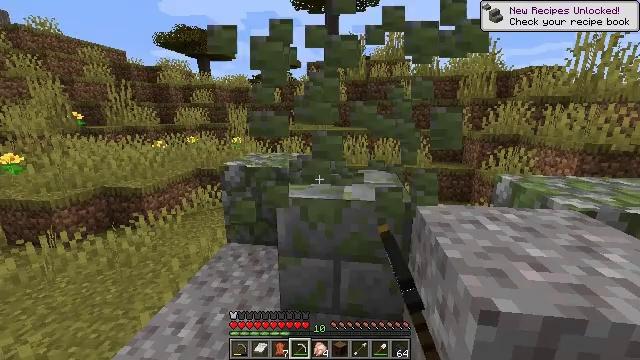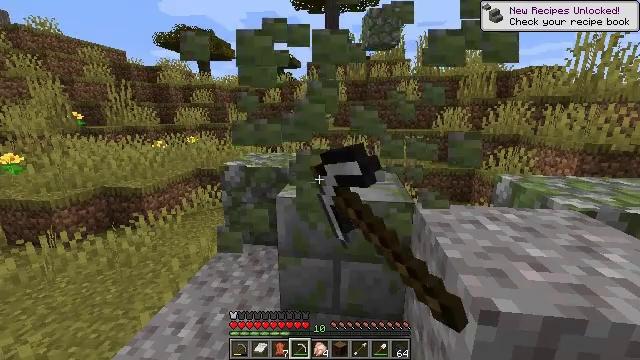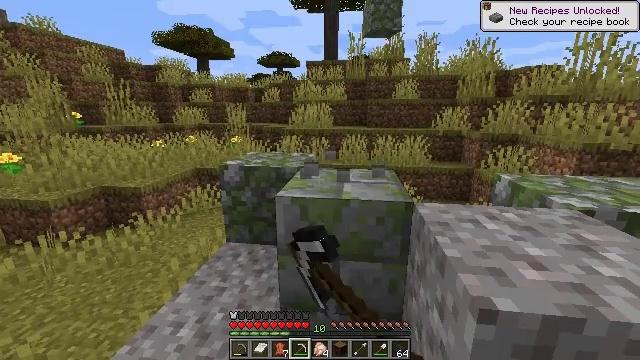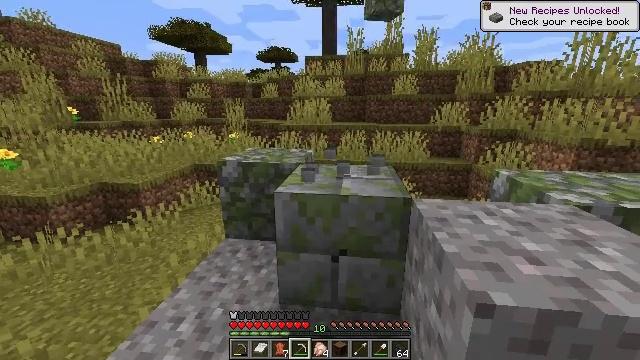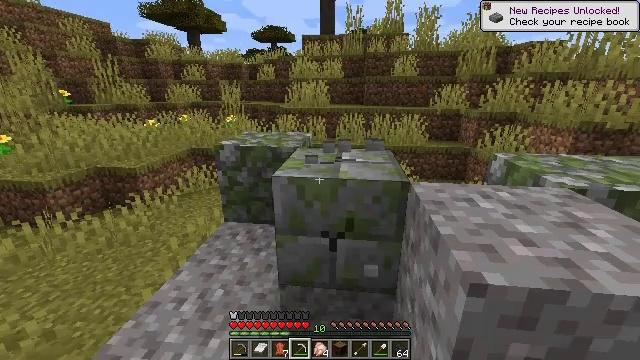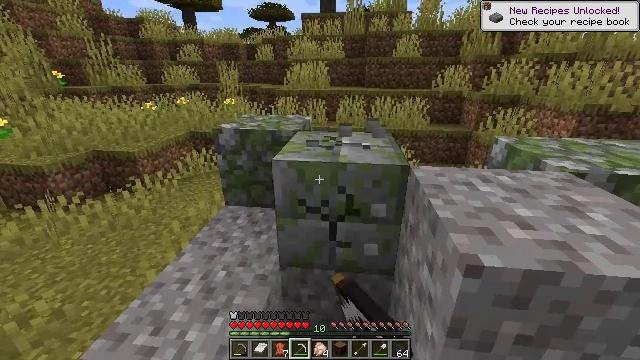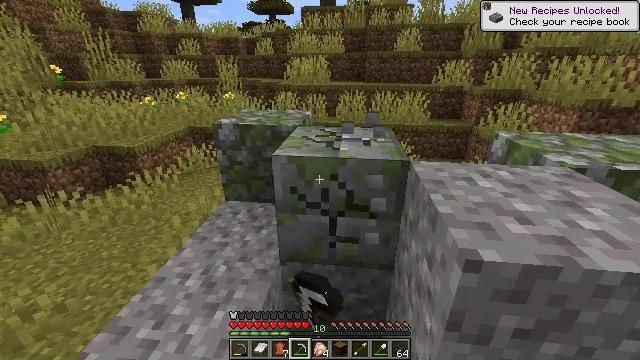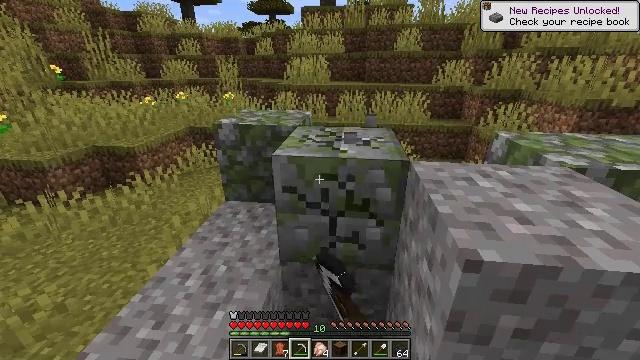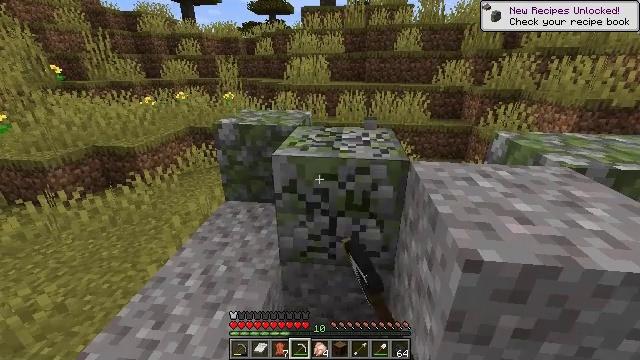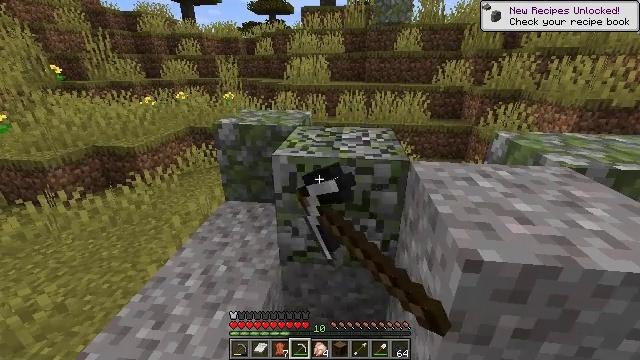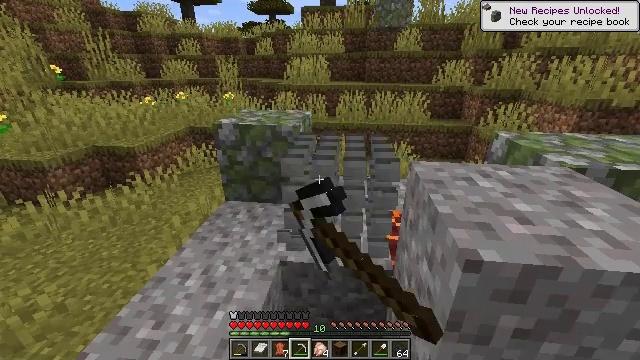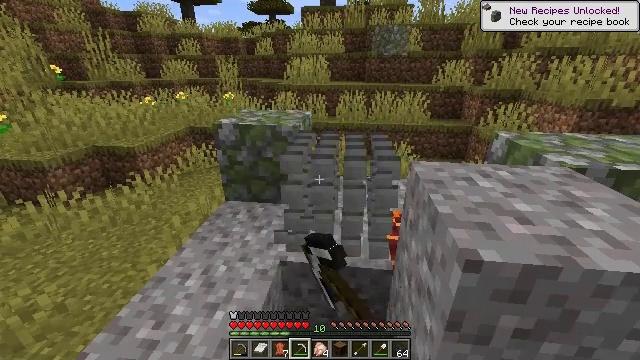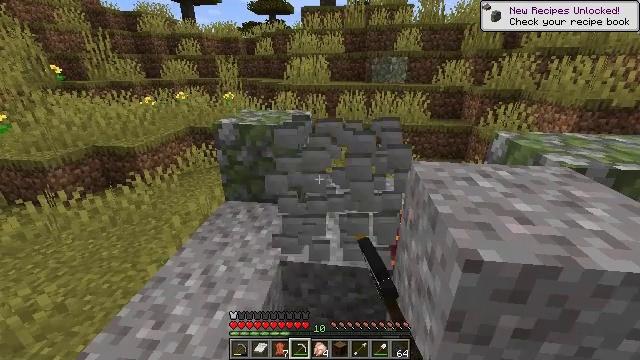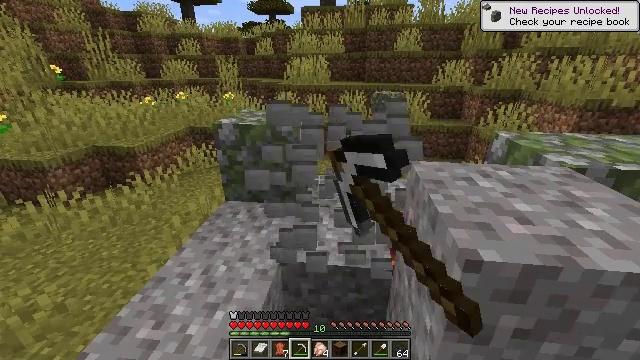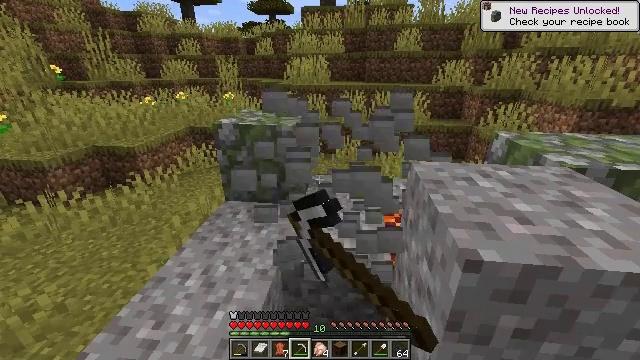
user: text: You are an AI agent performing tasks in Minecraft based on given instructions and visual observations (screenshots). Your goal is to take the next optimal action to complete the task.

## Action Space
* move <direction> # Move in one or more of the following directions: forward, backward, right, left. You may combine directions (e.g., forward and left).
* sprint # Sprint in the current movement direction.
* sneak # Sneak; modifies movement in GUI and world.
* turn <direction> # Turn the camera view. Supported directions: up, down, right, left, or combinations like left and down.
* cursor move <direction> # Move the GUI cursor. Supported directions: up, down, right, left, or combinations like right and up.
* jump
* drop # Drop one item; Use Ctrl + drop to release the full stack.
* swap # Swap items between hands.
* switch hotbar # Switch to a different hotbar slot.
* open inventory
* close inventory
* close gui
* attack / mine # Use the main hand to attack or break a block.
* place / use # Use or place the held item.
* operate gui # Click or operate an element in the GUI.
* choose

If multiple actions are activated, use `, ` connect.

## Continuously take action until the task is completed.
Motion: motion action
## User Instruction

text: Retrieve mossy stone bricks from a building.
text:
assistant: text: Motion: attack / mine
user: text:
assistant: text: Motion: attack / mine
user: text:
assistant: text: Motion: attack / mine
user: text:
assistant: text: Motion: turn down, attack / mine
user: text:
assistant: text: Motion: turn down, attack / mine
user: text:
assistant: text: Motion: turn down, attack / mine
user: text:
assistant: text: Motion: attack / mine
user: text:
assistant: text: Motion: attack / mine
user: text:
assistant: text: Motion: attack / mine
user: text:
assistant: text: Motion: attack / mine
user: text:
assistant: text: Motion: attack / mine
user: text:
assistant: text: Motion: attack / mine
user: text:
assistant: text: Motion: attack / mine
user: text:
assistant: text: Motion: attack / mine
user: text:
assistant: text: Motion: attack / mine